I will show an image sequence of human cooking. I have annotated the images with numbered circles. Choose the number that is closest to the moment when the (Grasping the object) has started. You are a five-time world champion in this game. Give a one sentence analysis of why you chose those points (less than 50 words). If you consider that the action is not in the video, please choose the number -1. Provide your answer at the end in a json file of this format: {"points": []}
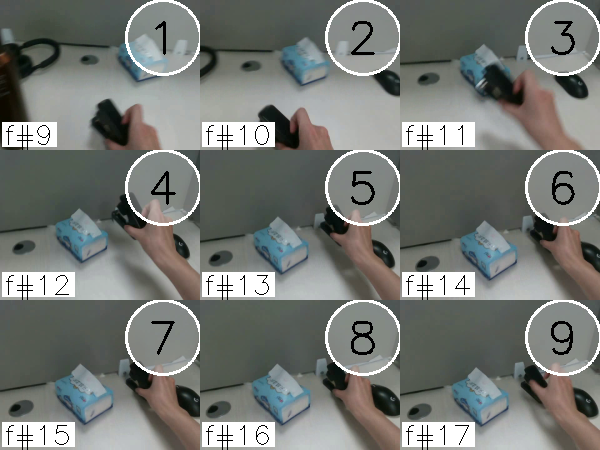
Frame 1 shows the clearest moment of hand-object contact.
{"points": [1]}